Question: My code is as below:
'''
<select ng-model="timeModel" class="col-sm-1">
<option>10:30</option>
<option>15:30</option>
</select>
'''
And the web page will be like this:

Is there anything incorrect?
Thanks.
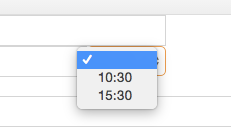
Answer: When working with a 'SELECT' element if none of the options provided equal the value in 'ng-model' then it will create a to represent the current state of the model.
I have created a <URL> to demonstrate this behaviour.
It would help if you displayed the value of 'timeModel' in your view to see what value this is set to. You could then inspect what the underlying value is and why it is not behaving as you intended it to.